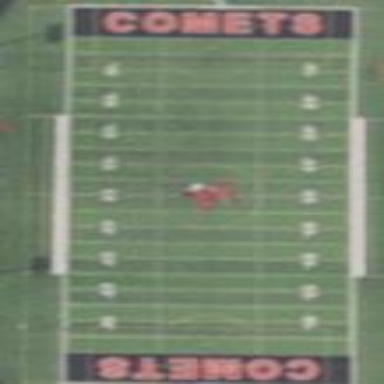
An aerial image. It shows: Pitch with artificial turf used for American football and soccer.